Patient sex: M
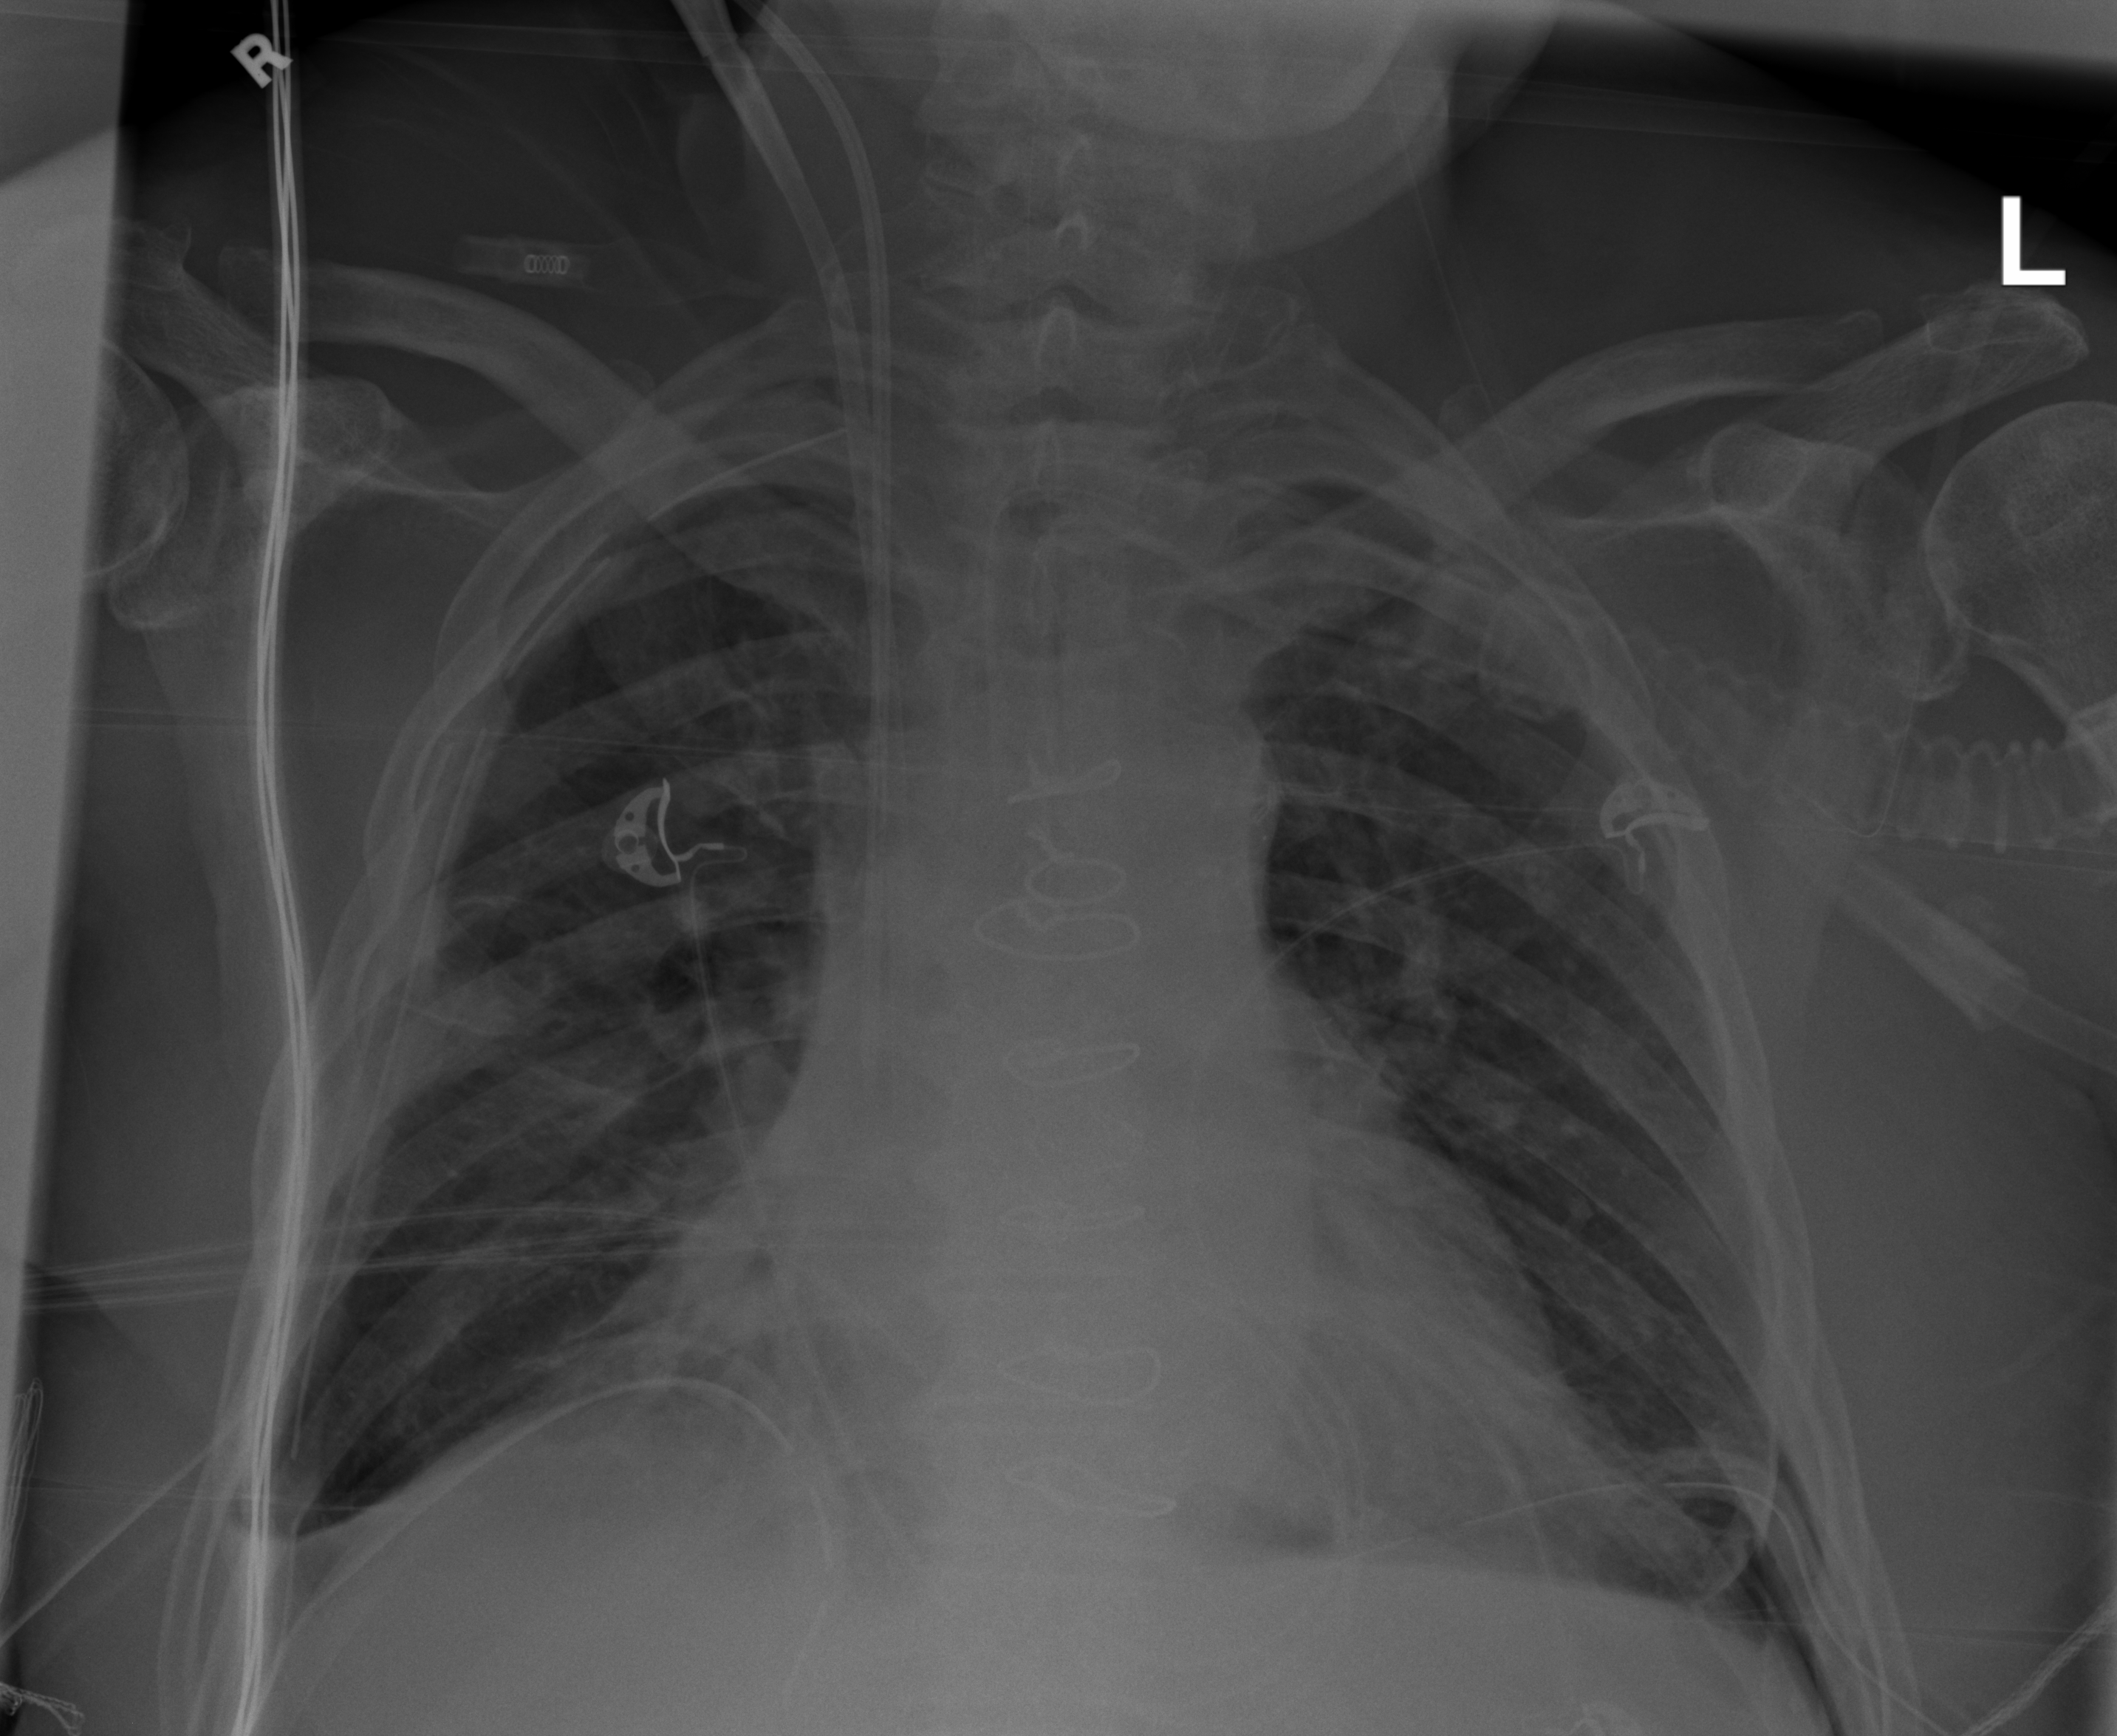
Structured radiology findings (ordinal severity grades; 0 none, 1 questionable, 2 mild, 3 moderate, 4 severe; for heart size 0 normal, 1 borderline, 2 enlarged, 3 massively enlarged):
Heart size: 2
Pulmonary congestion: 2
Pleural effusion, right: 0
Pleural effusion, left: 2
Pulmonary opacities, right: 2
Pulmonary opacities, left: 2
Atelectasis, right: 2
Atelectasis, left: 2